Field crop: maize
Growth stage: 2
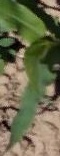
Species: maize